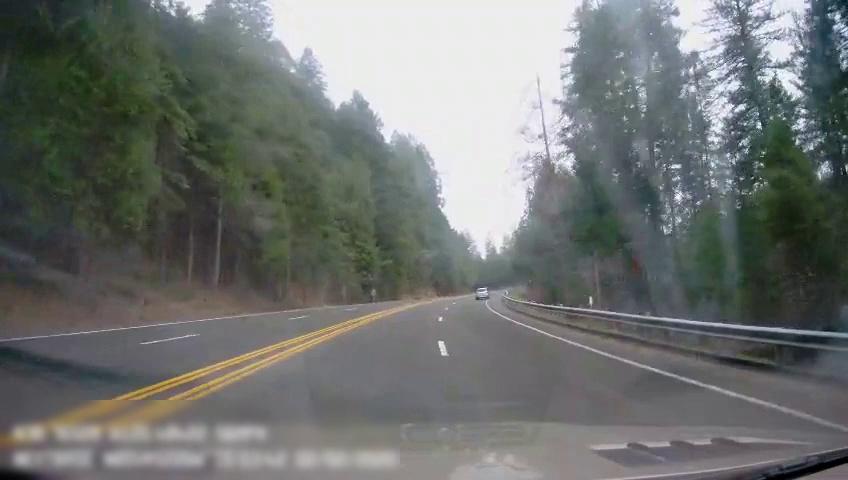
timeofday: Day
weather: Cloudy
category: Drivable Space
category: Vehicles | Car
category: Lanes | Alternate Lane
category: Lanes | Alternate Lane
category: Lanes | Alternate Lane
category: Lanes | Current Lane
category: Lanes | Current Lane
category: Lanes | Alternate Lane